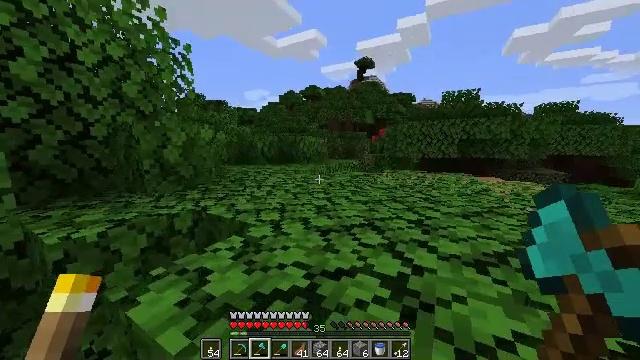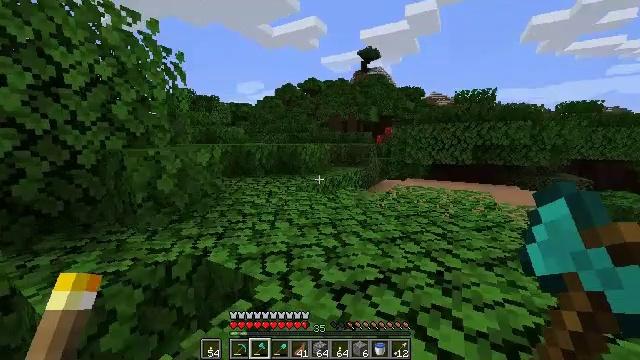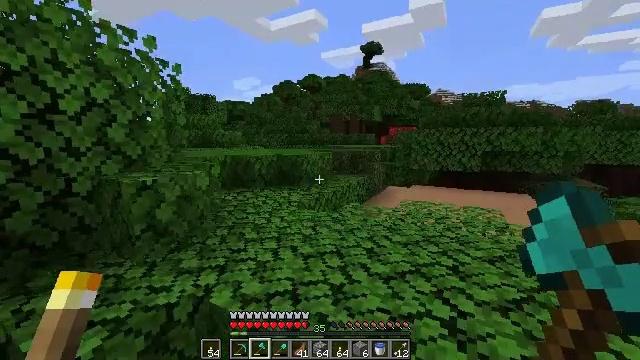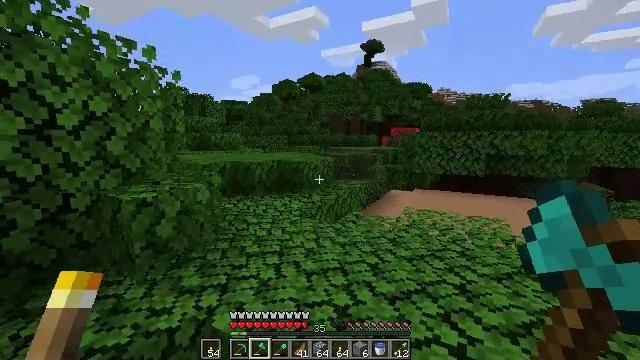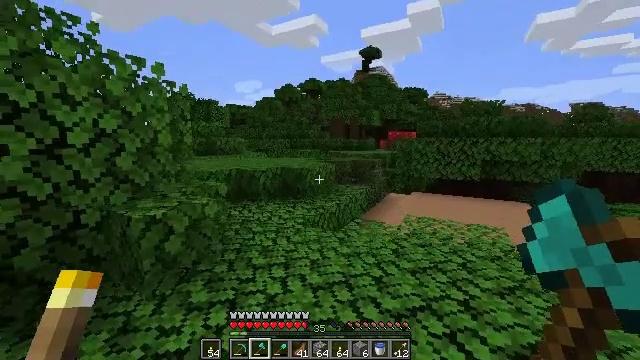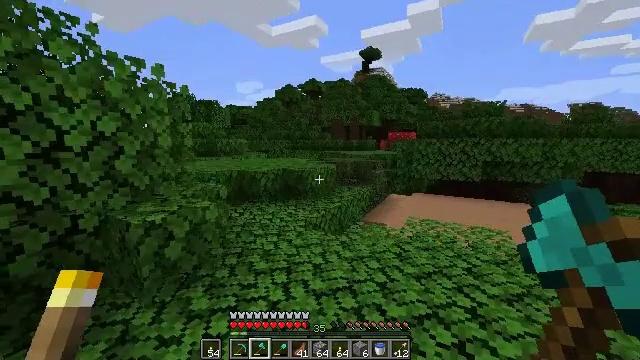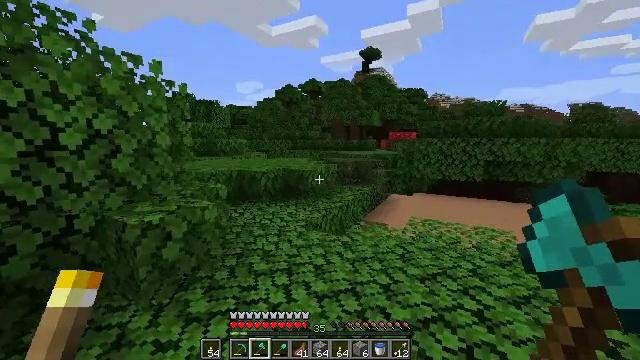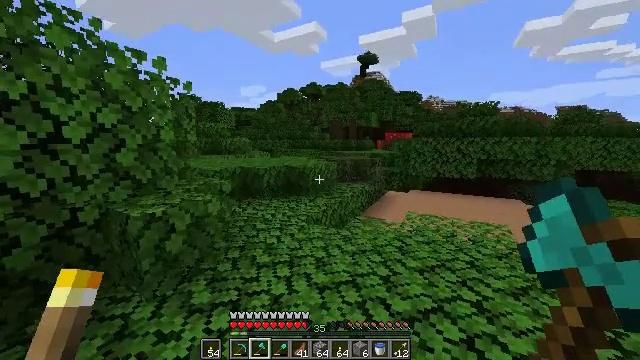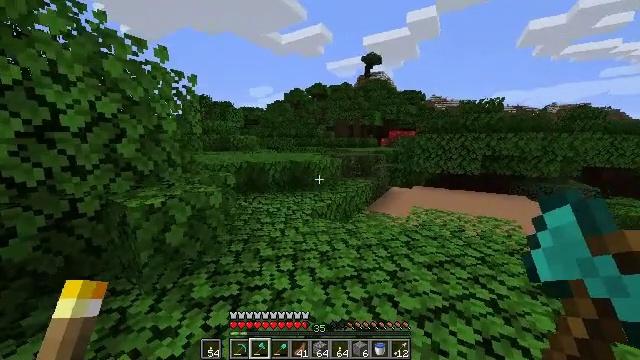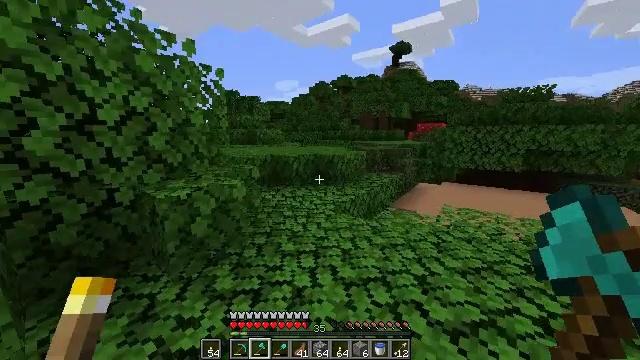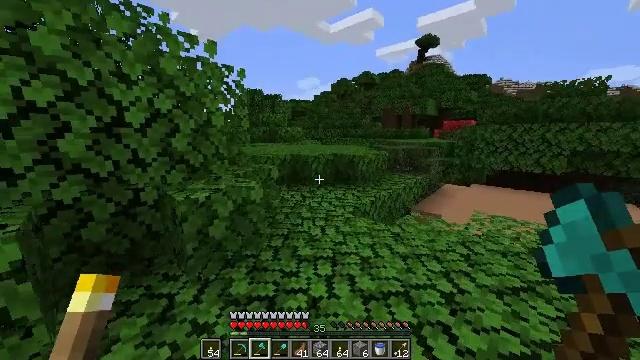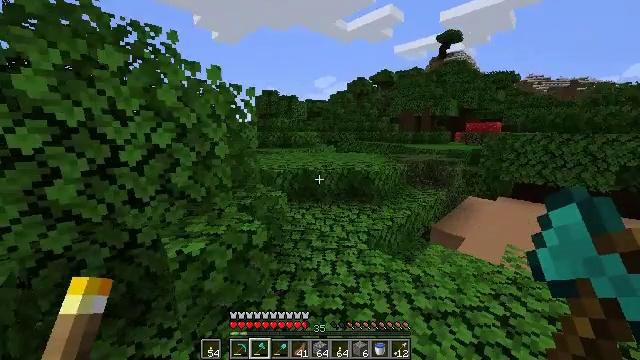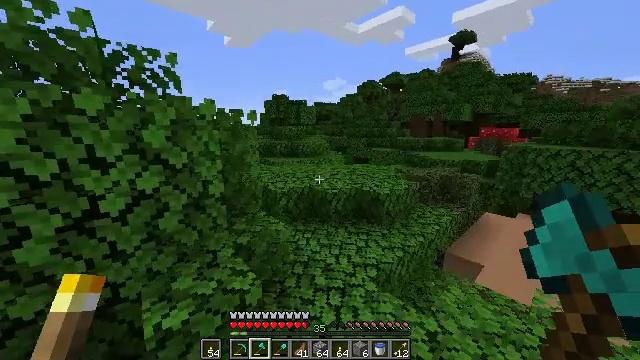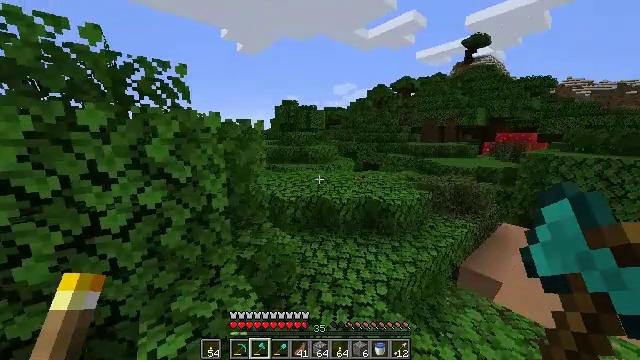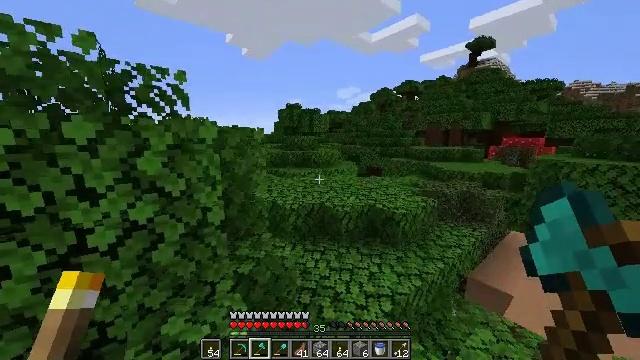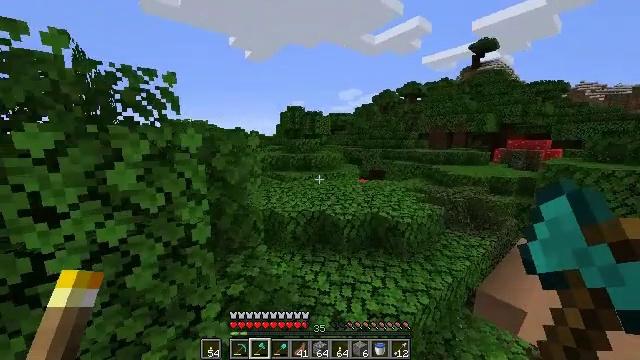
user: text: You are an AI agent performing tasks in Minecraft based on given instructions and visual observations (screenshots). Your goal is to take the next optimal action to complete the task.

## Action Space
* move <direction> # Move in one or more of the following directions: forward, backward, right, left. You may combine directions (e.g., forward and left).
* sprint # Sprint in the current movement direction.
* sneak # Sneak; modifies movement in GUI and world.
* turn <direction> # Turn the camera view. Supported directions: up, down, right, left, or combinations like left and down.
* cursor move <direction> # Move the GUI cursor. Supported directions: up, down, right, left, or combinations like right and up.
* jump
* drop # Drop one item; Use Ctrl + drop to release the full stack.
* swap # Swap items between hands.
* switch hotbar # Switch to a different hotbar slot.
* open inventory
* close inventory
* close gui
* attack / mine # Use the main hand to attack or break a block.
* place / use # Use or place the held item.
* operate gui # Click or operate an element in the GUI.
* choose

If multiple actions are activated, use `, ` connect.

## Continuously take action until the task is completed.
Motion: motion action
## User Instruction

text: Gather oak leaves by attacking.
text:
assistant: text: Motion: move forward, sprint, jump
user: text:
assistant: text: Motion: move forward, sprint, jump
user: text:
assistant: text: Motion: move forward, sprint, jump
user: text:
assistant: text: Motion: move forward, sprint, jump
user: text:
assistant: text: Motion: move forward, sprint, jump
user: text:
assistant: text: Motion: move forward and move right, sprint, jump
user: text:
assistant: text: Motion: move forward and move right, sprint, jump
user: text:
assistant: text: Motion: move forward and move right, sprint, turn left, jump
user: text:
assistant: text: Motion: move forward, sprint, turn left and down, jump
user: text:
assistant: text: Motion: move forward, sprint, turn left, jump
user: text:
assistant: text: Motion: move forward, sprint, turn left, jump
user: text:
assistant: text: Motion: move forward, sprint, turn left, jump
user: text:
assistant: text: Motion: move forward, sprint, turn left and up, jump
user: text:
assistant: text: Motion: move forward, sprint, jump
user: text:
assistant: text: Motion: move forward, sprint, jump
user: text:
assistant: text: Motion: move forward, sprint, jump
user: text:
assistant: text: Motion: move forward, sprint, jump
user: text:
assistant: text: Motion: move forward, sprint, jump
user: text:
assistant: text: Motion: move forward, sprint, turn left and up, jump
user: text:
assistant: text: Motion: move forward, sprint, turn left and up, jump
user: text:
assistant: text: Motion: move forward, sprint, turn left and up, jump
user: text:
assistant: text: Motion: move forward, sprint, jump
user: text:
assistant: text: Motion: move forward, sprint, jump
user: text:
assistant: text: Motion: move forward, sprint, jump
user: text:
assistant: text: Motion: move forward, sprint, jump
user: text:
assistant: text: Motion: move forward, sprint, jump
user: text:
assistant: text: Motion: move forward, sprint, jump
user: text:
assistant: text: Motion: move forward, sprint, turn left, jump
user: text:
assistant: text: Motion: move forward, sprint, turn left, jump
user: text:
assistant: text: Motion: move forward, sprint, turn left, jump